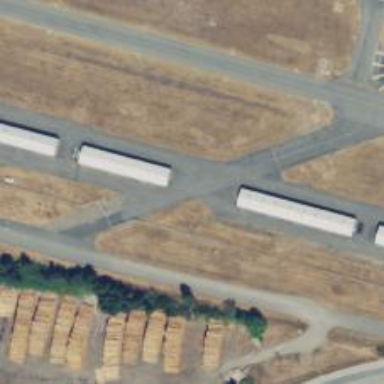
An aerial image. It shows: View of taxiway at the airport.